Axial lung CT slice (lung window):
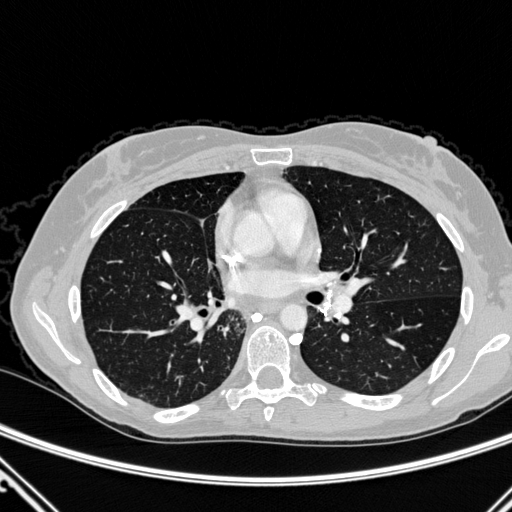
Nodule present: no